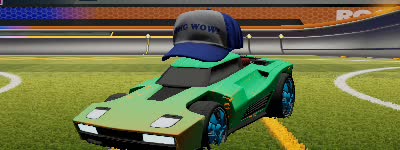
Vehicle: breakout